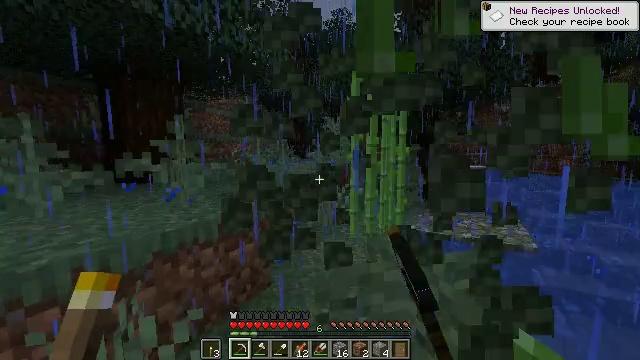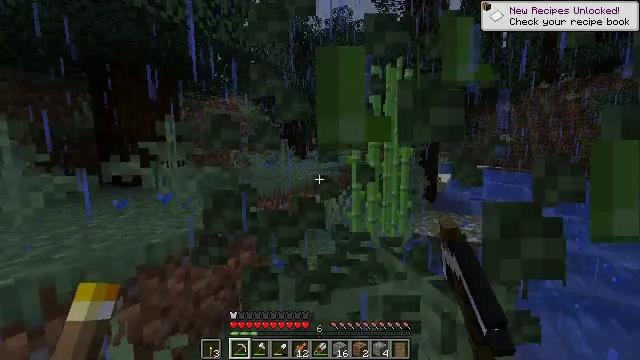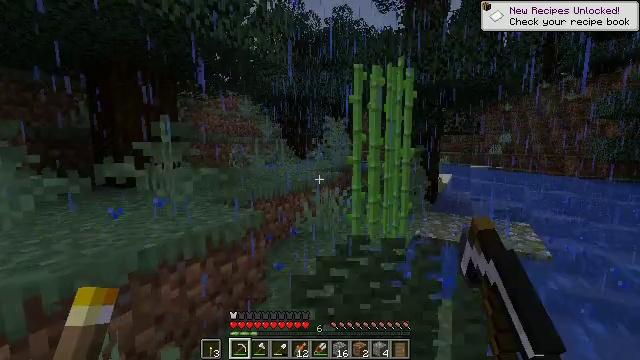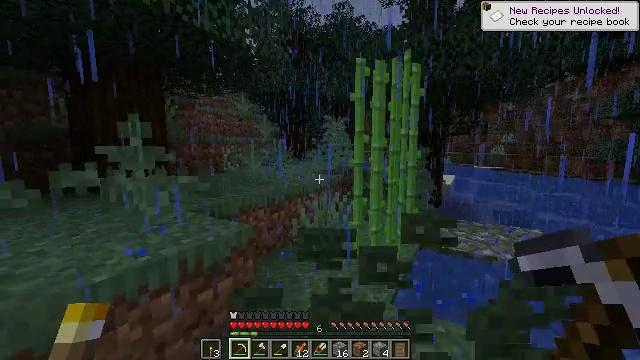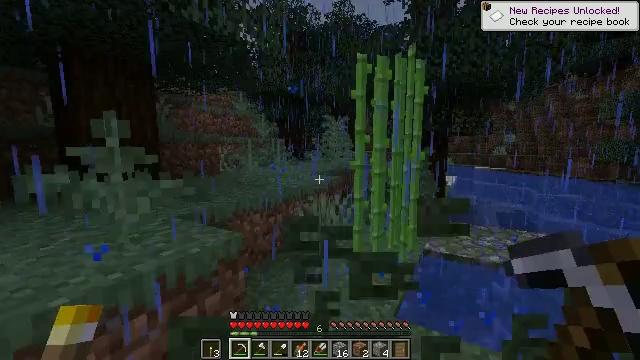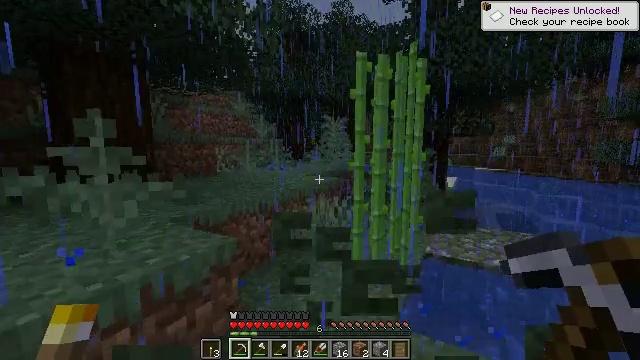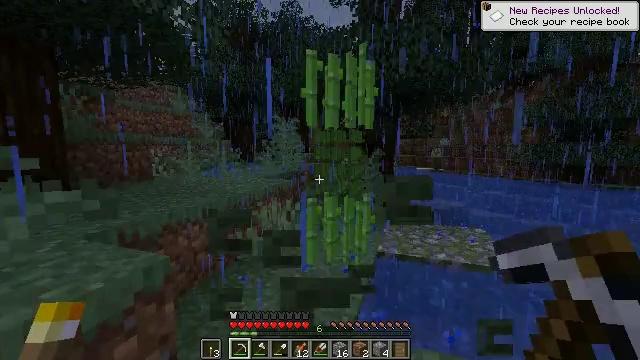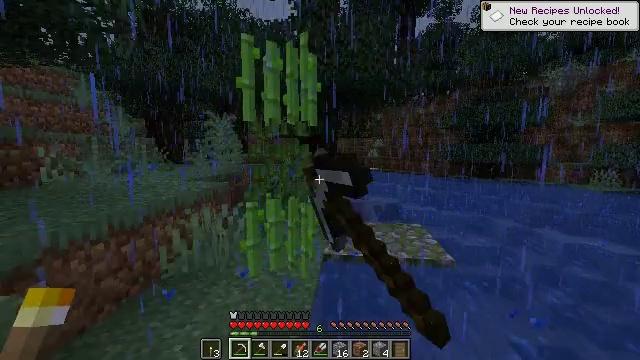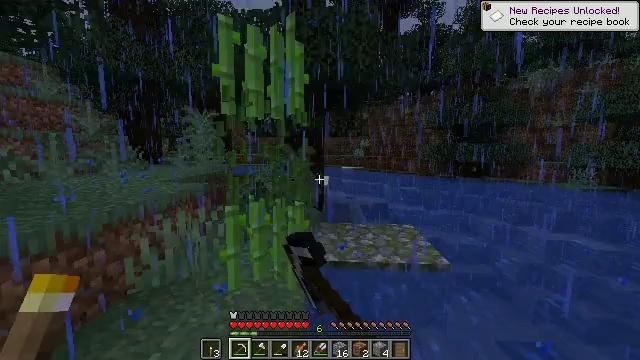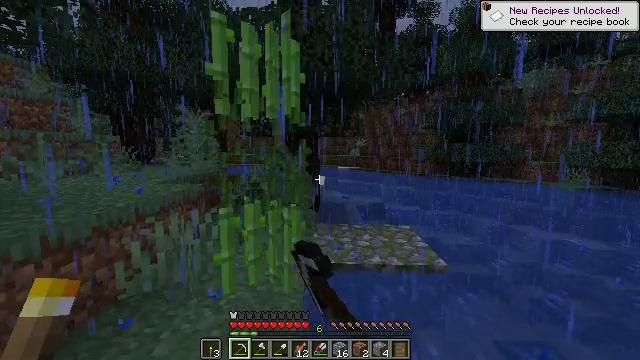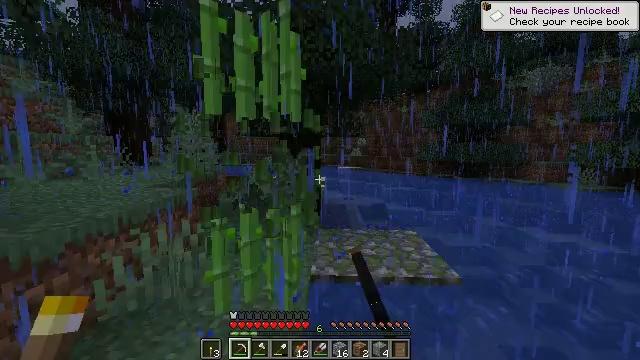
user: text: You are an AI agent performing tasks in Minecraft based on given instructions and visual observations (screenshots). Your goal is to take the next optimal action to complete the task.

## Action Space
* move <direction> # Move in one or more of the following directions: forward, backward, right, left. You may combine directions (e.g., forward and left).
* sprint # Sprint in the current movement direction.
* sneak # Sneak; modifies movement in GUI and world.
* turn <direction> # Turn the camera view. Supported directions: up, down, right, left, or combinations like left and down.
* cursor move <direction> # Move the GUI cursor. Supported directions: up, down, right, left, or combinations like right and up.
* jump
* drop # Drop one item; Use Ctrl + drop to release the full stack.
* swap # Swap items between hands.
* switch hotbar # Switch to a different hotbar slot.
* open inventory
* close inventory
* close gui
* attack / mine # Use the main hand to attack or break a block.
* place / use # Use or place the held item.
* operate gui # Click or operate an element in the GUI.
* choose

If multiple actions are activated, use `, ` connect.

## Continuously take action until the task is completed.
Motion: motion action
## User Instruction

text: Mine the sugar cane near rivers.
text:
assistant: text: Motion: move forward, attack / mine
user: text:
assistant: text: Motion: move forward, attack / mine
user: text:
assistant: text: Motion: move forward, attack / mine
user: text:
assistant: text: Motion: move forward, attack / mine
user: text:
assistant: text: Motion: move forward, attack / mine
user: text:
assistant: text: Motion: move forward, turn right, attack / mine
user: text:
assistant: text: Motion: move forward, turn right, attack / mine
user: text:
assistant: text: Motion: move forward, turn right, attack / mine
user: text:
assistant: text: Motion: move forward, attack / mine
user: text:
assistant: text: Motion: move forward, attack / mine
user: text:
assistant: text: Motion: attack / mine